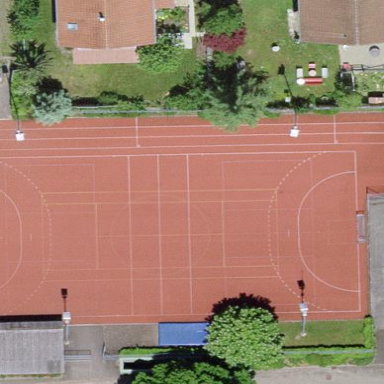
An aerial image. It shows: Multi-sport pitch for leisure activities.